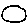
Label: circle